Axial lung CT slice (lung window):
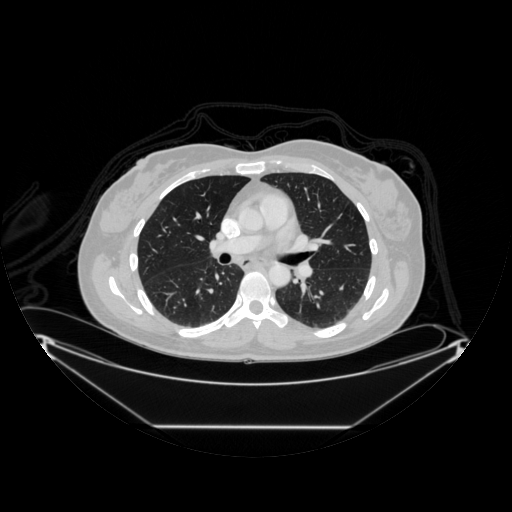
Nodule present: no